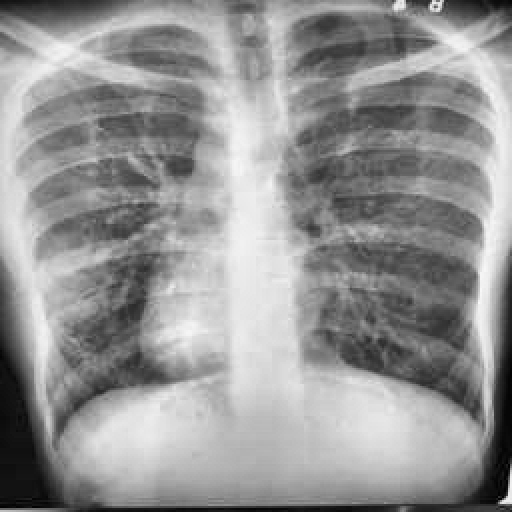
Finding: TUBERCULOSIS